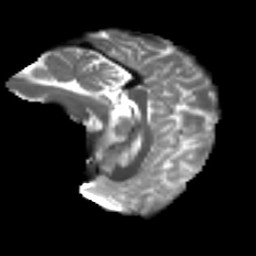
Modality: T2w
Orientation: sagittal
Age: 37
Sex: male
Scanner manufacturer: ge
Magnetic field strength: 3 T
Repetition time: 7.8 s
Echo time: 0.0607 s